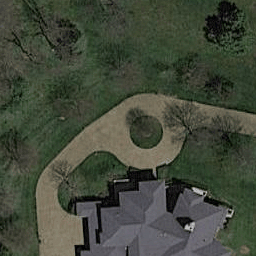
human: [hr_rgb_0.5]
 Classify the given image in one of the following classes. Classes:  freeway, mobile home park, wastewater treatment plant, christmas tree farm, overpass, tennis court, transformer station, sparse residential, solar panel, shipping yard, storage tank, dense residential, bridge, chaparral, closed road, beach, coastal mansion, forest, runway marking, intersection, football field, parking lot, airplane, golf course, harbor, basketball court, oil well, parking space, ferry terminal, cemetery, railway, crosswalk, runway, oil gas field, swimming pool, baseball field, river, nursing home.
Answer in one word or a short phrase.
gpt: closed road